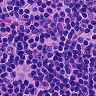
Metastatic tissue present: no